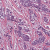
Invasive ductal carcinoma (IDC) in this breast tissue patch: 1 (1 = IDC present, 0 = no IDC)